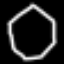
Label: octagon